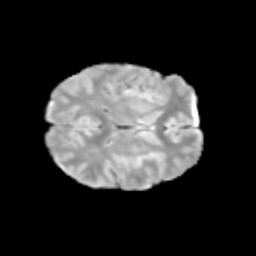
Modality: T2w
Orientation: axial
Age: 12
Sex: male
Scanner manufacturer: siemens
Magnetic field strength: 3 T
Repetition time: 3.8 s
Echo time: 0.07 s